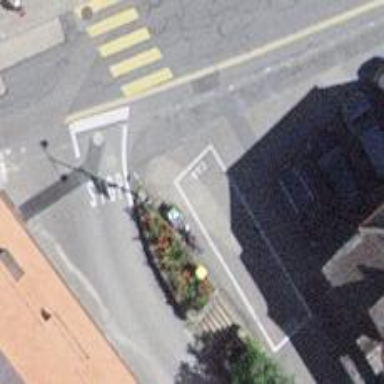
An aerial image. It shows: Post box is visible.